Question: I download the script from - <URL> website and trying to upload CSV file on my server. It uploading file successfully but Blank - please check image
'''
<?PHP
session_start();
if($_FILES["file"]["type"] != "application/vnd.ms-excel"){
die("This is not a CSV file.");
}
elseif(is_uploaded_file($_FILES['file']['tmp_name'])){
//Connect to the database
$dbhost = 'Localhost';
$dbuser = 'root';
$dbpass = 'password';
$dbname = 'auction_tbl';
$link = mysql_connect($dbhost, $dbuser, $dbpass) or die('Error connecting to mysql server');
mysql_select_db($dbname);
//Process the CSV file
$findings = "
<form method="post" action="importCSV.php">
<table width="100%" border="0" cellspacing="0" cellpadding="0">
<tr>
<td>Checking...</td>
";
$handle = fopen($_FILES['file']['tmp_name'], "r");
$data = fgetcsv($handle, 10000, ";"); //Remove if CSV file does not have column headings
while (($data = fgetcsv($handle, 10000, ";")) !== FALSE) {
$auction_id = mysql_real_escape_string($data[0]);
$name = mysql_real_escape_string($data[1]);
$description = mysql_real_escape_string($data[2]);
$owner_id = mysql_real_escape_string($data[3]);
$list_in = mysql_real_escape_string($data[4]);
$auction_type = mysql_real_escape_string($data[5]);
$start_time = mysql_real_escape_string($data[6]);
$start_time_type = mysql_real_escape_string($data[7]);
$end_time = mysql_real_escape_string($data[8]);
$end_time_type = mysql_real_escape_string($data[9]);
$duration = mysql_real_escape_string($data[10]);
$quantity = mysql_real_escape_string($data[11]);
$category_id = mysql_real_escape_string($data[12]);
$addl_category_id = mysql_real_escape_string($data[13]);
$currency = mysql_real_escape_string($data[14]);
$start_price = mysql_real_escape_string($data[15]);
$reserve_price = mysql_real_escape_string($data[16]);
$buyout_price = mysql_real_escape_string($data[17]);
$is_offer = mysql_real_escape_string($data[18]);
$offer_min = mysql_real_escape_string($data[19]);
$offer_max = mysql_real_escape_string($data[20]);
$enable_swap = mysql_real_escape_string($data[21]);
$bid_increment_amount = mysql_real_escape_string($data[22]);
$zip_code = mysql_real_escape_string($data[23]);
$state = mysql_real_escape_string($data[24]);
$country = mysql_real_escape_string($data[25]);
$postage_amount = mysql_real_escape_string($data[26]);
$insurance_amount = mysql_real_escape_string($data[27]);
$item_weight = mysql_real_escape_string($data[28]);
$shipping_method = mysql_real_escape_string($data[29]);
$shipping_int = mysql_real_escape_string($data[30]);
$type_service = mysql_real_escape_string($data[31]);
$shipping_details = mysql_real_escape_string($data[32]);
$payment_methods = mysql_real_escape_string($data[33]);
$direct_payment = mysql_real_escape_string($data[34]);
$hpfeat = mysql_real_escape_string($data[35]);
$catfeat = mysql_real_escape_string($data[36]);
$bold = mysql_real_escape_string($data[37]);
$hl = mysql_real_escape_string($data[38]);
$hidden_bidding = mysql_real_escape_string($data[39]);
$apply_tax = mysql_real_escape_string($data[40]);
$auto_relist_bids = mysql_real_escape_string($data[41]);
$auto_relist_nb = mysql_real_escape_string($data[42]);
$force_payment = mysql_real_escape_string($data[43]);
$fb_decrement_amount = mysql_real_escape_string($data[44]);
$fb_decrement_interval = mysql_real_escape_string($data[45]);
$fb_next_decrement = mysql_real_escape_string($data[46]);
$images_details = mysql_real_escape_string($data[47]);
$media_details = mysql_real_escape_string($data[48]);
$dd_details = mysql_real_escape_string($data[49]);
$custom_fields_details = mysql_real_escape_string($data[50]);
$import_date = mysql_real_escape_string($data[51]);
//Check if row is in database already
$sql = "SELECT *
FROM 'bulk_listings'
WHERE 'auction_id' = '" . $auction_id . "'"; //In this example attribute0 is the primary key
$result = mysql_query($sql);
$count = mysql_num_rows($result);
if($count > 0){
$findings = $findings . "
<tr>
<td bgcolor="#FF0000">DB Duplicate</td>
<td>" . $auction_id . "</td>
<td>" . $name . "</td>
<td>" . $description . "</td>
<td>" . $owner_id . "</td>
<td>" . $list_in . "</td>
<td>" . $auction_type . "</td>
<td>" . $start_time . "</td>
<td>" . $start_time_type . "</td>
<td>" . $end_time . "</td>
<td>" . $end_time_type . "</td>
<td>" . $duration . "</td>
<td>" . $quantity . "</td>
<td>" . $category_id . "</td>
<td>" . $addl_category_id . "</td>
<td>" . $currency . "</td>
<td>" . $start_price . "</td>
<td>" . $reserve_price . "</td>
<td>" . $buyout_price . "</td>
<td>" . $is_offer . "</td>
<td>" . $offer_min . "</td>
<td>" . $offer_max . "</td>
<td>" . $enable_swap . "</td>
<td>" . $bid_increment_amount . "</td>
<td>" . $zip_code . "</td>
<td>" . $state . "</td>
<td>" . $country . "</td>
<td>" . $postage_amount . "</td>
<td>" . $insurance_amount . "</td>
<td>" . $item_weight . "</td>
<td>" . $shipping_method . "</td>
<td>" . $shipping_int . "</td>
<td>" . $type_service . "</td>
<td>" . $shipping_details . "</td>
<td>" . $payment_methods . "</td>
<td>" . $direct_payment . "</td>
<td>" . $hpfeat . "</td>
<td>" . $catfeat . "</td>
<td>" . $bold . "</td>
<td>" . $hl . "</td>
<td>" . $hidden_bidding . "</td>
<td>" . $apply_tax . "</td>
<td>" . $auto_relist_bids . "</td>
<td>" . $auto_relist_nb . "</td>
<td>" . $force_payment . "</td>
<td>" . $fb_decrement_amount . "</td>
<td>" . $fb_decrement_interval . "</td>
<td>" . $fb_next_decrement . "</td>
<td>" . $images_details . "</td>
<td>" . $media_details . "</td>
<td>" . $dd_details . "</td>
<td>" . $custom_fields_details . "</td>
<td>" . $import_date . "</td>
</tr>";
}
//Check if row is already in INSERT queue
elseif(strpos($_SESSION['insert'], "'" . $auction_id . "'") != false){
$findings = $findings . "
<tr>
<td bgcolor="#FF0000">File Duplicate</td>
<td>" . $auction_id . "</td>
<td>" . $name . "</td>
<td>" . $description . "</td>
<td>" . $owner_id . "</td>
<td>" . $list_in . "</td>
<td>" . $auction_type . "</td>
<td>" . $start_time . "</td>
<td>" . $start_time_type . "</td>
<td>" . $end_time . "</td>
<td>" . $end_time_type . "</td>
<td>" . $duration . "</td>
<td>" . $quantity . "</td>
<td>" . $category_id . "</td>
<td>" . $addl_category_id . "</td>
<td>" . $currency . "</td>
<td>" . $start_price . "</td>
<td>" . $reserve_price . "</td>
<td>" . $buyout_price . "</td>
<td>" . $is_offer . "</td>
<td>" . $offer_min . "</td>
<td>" . $offer_max . "</td>
<td>" . $enable_swap . "</td>
<td>" . $bid_increment_amount . "</td>
<td>" . $zip_code . "</td>
<td>" . $state . "</td>
<td>" . $country . "</td>
<td>" . $postage_amount . "</td>
<td>" . $insurance_amount . "</td>
<td>" . $item_weight . "</td>
<td>" . $shipping_method . "</td>
<td>" . $shipping_int . "</td>
<td>" . $type_service . "</td>
<td>" . $shipping_details . "</td>
<td>" . $payment_methods . "</td>
<td>" . $direct_payment . "</td>
<td>" . $hpfeat . "</td>
<td>" . $catfeat . "</td>
<td>" . $bold . "</td>
<td>" . $hl . "</td>
<td>" . $hidden_bidding . "</td>
<td>" . $apply_tax . "</td>
<td>" . $auto_relist_bids . "</td>
<td>" . $auto_relist_nb . "</td>
<td>" . $force_payment . "</td>
<td>" . $fb_decrement_amount . "</td>
<td>" . $fb_decrement_interval . "</td>
<td>" . $fb_next_decrement . "</td>
<td>" . $images_details . "</td>
<td>" . $media_details . "</td>
<td>" . $dd_details . "</td>
<td>" . $custom_fields_details . "</td>
<td>" . $import_date . "</td>
</tr>";
}
//Row is unique
else{
//Add INSERT statement to INSERT queue
$_SESSION['insert'] .= "INSERT INTO 'bulk_listings' (
'auction_id',
'name',
'description',
'owner_id',
'list_in',
'auction_type',
'start_time',
'start_time_type',
'end_time',
'end_time_type',
'duration',
'quantity',
'category_id',
'addl_category_id',
'currency',
'start_price',
'reserve_price',
'buyout_price',
'is_offer',
'offer_min',
'offer_max',
'enable_swap',
'bid_increment_amount',
'zip_code',
'state',
'country',
'postage_amount',
'insurance_amount',
'item_weight',
'shipping_method',
'shipping_int',
'type_service',
'shipping_details',
'payment_methods',
'direct_payment',
'hpfeat',
'catfeat',
'bold',
'hl',
'hidden_bidding',
'apply_tax',
'auto_relist_bids',
'auto_relist_nb',
'force_payment',
'fb_decrement_amount',
'fb_decrement_interval',
'fb_next_decrement',
'images_details',
'media_details',
'dd_details',
'custom_fields_details',
'import_date'
)
VALUES ('" . $auction_id . "', '" . $name . "', '" . $description . "', '" . $owner_id . "', '" . $list_in . "', '" . $auction_type . "', '" . $start_time . "', '" . $start_time_type . "', '" . $end_time . "', '" . $end_time_type . "', '" . $duration . "', '" . $quantity . "', '" . $category_id . "', '" . $addl_category_id . "', '" . $currency . "', '" . $start_price . "', '" . $reserve_price . "', '" . $buyout_price . "', '" . $is_offer . "', '" . $offer_min . "', '" . $offer_max . "', '" . $enable_swap . "', '" . $bid_increment_amount . "', '" . $zip_code . "', '" . $state . "', '" . $country . "', '" . $postage_amount . "', '" . $insurance_amount . "', '" . $item_weight . "', '" . $shipping_method . "', '" . $shipping_int . "', '" . $type_service . "', '" . $shipping_details . "', '" . $payment_methods . "', '" . $direct_payment . "', '" . $hpfeat . "', '" . $catfeat . "', '" . $bold . "', '" . $hl . "', '" . $hidden_bidding . "', '" . $apply_tax . "', '" . $auto_relist_bids . "', '" . $auto_relist_nb . "', '" . $force_payment . "', '" . $fb_decrement_amount . "', '" . $fb_decrement_interval . "', '" . $fb_next_decrement . "', '" . $images_details . "', '" . $media_details . "', '" . $dd_details . "', '" . $custom_fields_details . "', '" . $import_date . "');";
//Add row for row to findings table and mark unique
$findings = $findings . "
<tr>
<td bgcolor="#00FF00">&nbsp;</td>
<td>" . $auction_id . "</td>
<td>" . $name . "</td>
<td>" . $description . "</td>
<td>" . $owner_id . "</td>
<td>" . $list_in . "</td>
<td>" . $auction_type . "</td>
<td>" . $start_time . "</td>
<td>" . $start_time_type . "</td>
<td>" . $end_time . "</td>
<td>" . $end_time_type . "</td>
<td>" . $duration . "</td>
<td>" . $quantity . "</td>
<td>" . $category_id . "</td>
<td>" . $addl_category_id . "</td>
<td>" . $currency . "</td>
<td>" . $start_price . "</td>
<td>" . $reserve_price . "</td>
<td>" . $buyout_price . "</td>
<td>" . $is_offer . "</td>
<td>" . $offer_min . "</td>
<td>" . $offer_max . "</td>
<td>" . $enable_swap . "</td>
<td>" . $bid_increment_amount . "</td>
<td>" . $zip_code . "</td>
<td>" . $state . "</td>
<td>" . $country . "</td>
<td>" . $postage_amount . "</td>
<td>" . $insurance_amount . "</td>
<td>" . $item_weight . "</td>
<td>" . $shipping_method . "</td>
<td>" . $shipping_int . "</td>
<td>" . $type_service . "</td>
<td>" . $shipping_details . "</td>
<td>" . $payment_methods . "</td>
<td>" . $direct_payment . "</td>
<td>" . $hpfeat . "</td>
<td>" . $catfeat . "</td>
<td>" . $bold . "</td>
<td>" . $hl . "</td>
<td>" . $hidden_bidding . "</td>
<td>" . $apply_tax . "</td>
<td>" . $auto_relist_bids . "</td>
<td>" . $auto_relist_nb . "</td>
<td>" . $force_payment . "</td>
<td>" . $fb_decrement_amount . "</td>
<td>" . $fb_decrement_interval . "</td>
<td>" . $fb_next_decrement . "</td>
<td>" . $images_details . "</td>
<td>" . $media_details . "</td>
<td>" . $dd_details . "</td>
<td>" . $custom_fields_details . "</td>
<td>" . $import_date . "</td>
</tr>";
}
}
mysql_close($link);
$findings = $findings . "
<tr>
<td colspan="5"><div align="center"><input type="submit" value="Confirm" /></div></td>
</tr>
</table>
</form>";
echo $findings;
}
else{
die("You shouldn't be here");
}
?>
'''
importCSV.php (Sorry i forgot to not another file code.)
'''
<?PHP
session_start();
if(!isset($_SESSION['insert'])){
die("You shouldn't be here.");
}
//Connect to the database
$dbhost = 'Localhost';
$dbuser = 'root';
$dbpass = 'password';
$dbname = 'auction_tbl';
$link = mysql_connect($dbhost, $dbuser, $dbpass) or die('Error connecting to mysql server');
mysql_select_db($dbname);
$queries = explode(';', $_SESSION['insert']);
foreach($queries as $query){
if($query != ""){
mysql_query($query);
}
}
mysql_close($link);
echo "Done";
?>
'''

Thanks
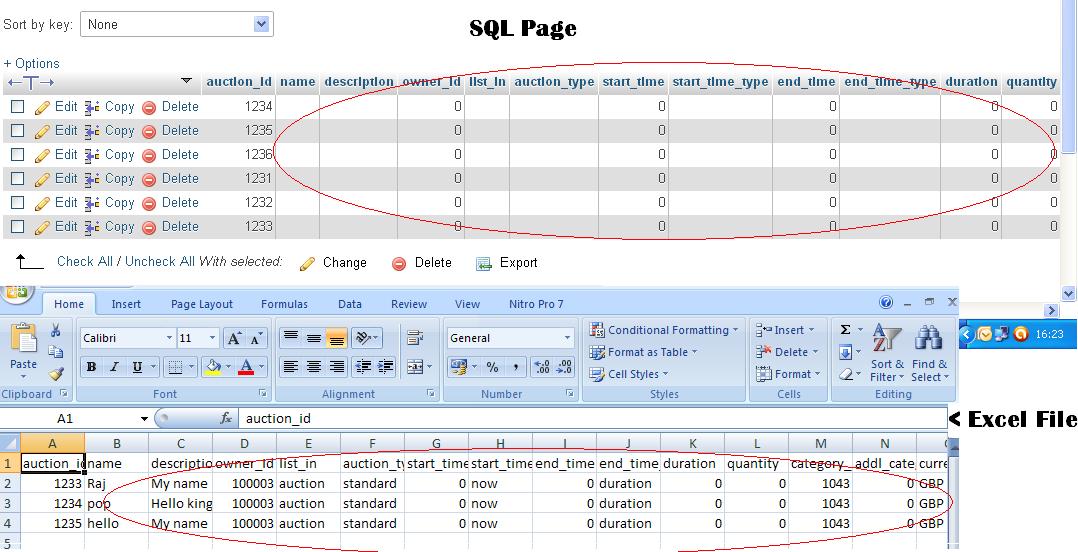
Answer: //get the csv file
$file = $_FILES[csv][tmp_name];
$handle = fopen($file,"r");
'''
//loop through the csv file and insert into database
do {
if ($data[0]) {
mysql_query("INSERT INTO contacts_tmp (contact_first, contact_last, contact_email) VALUES
(
'".addslashes($data[0])."',
'".addslashes($data[1])."',
'".addslashes($data[2])."'
)
");
}
} while ($data = fgetcsv($handle,1000,",","'"));
'''